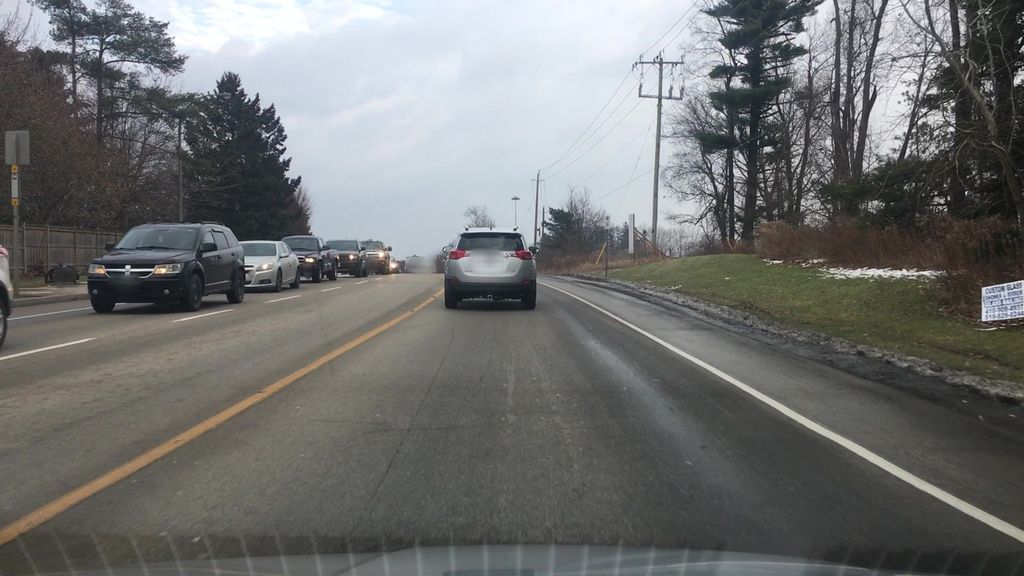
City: hamilton